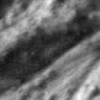
Label: no_change